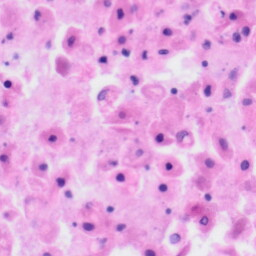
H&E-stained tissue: Tonsil